Aerial crown-view tile of a tropical tree (Barro Colorado Island, Panama), acquired 20250818:
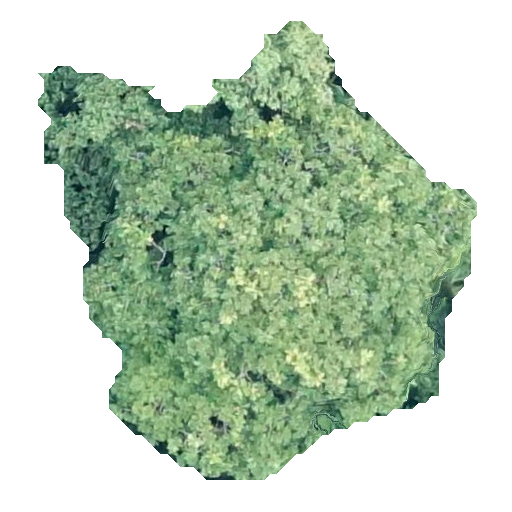
Species: Dipteryx oleifera
GBIF accepted scientific name: Dipteryx oleifera
Crown area: 185.809 m²